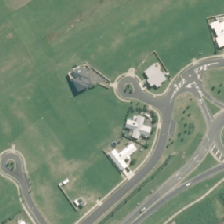
Land cover: urban_build_up